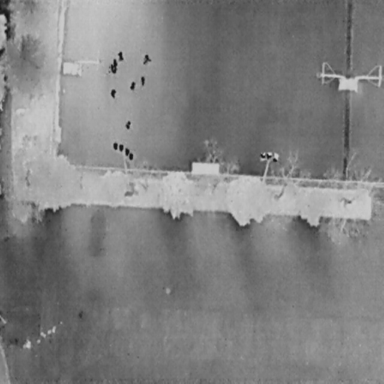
There are eight People in the infrared image.